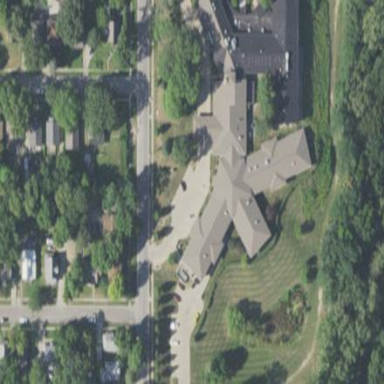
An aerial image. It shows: Nursing home.